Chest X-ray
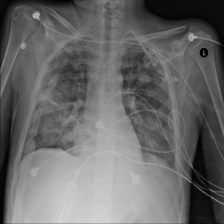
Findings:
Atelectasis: negative
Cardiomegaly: negative
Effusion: negative
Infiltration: negative
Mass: negative
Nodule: negative
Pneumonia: negative
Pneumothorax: negative
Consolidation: negative
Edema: negative
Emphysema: negative
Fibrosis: negative
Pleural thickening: negative
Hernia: negative